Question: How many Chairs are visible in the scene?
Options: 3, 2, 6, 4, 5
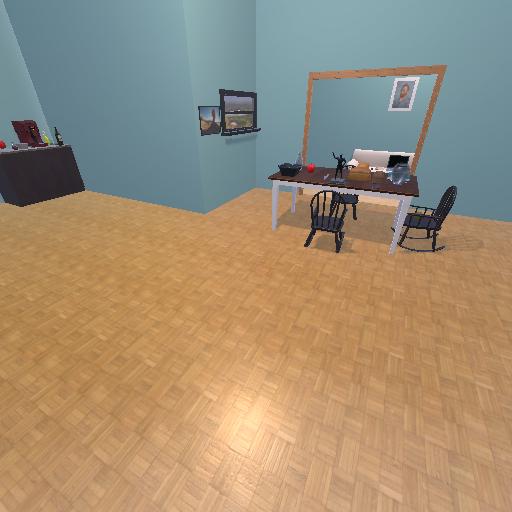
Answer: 3